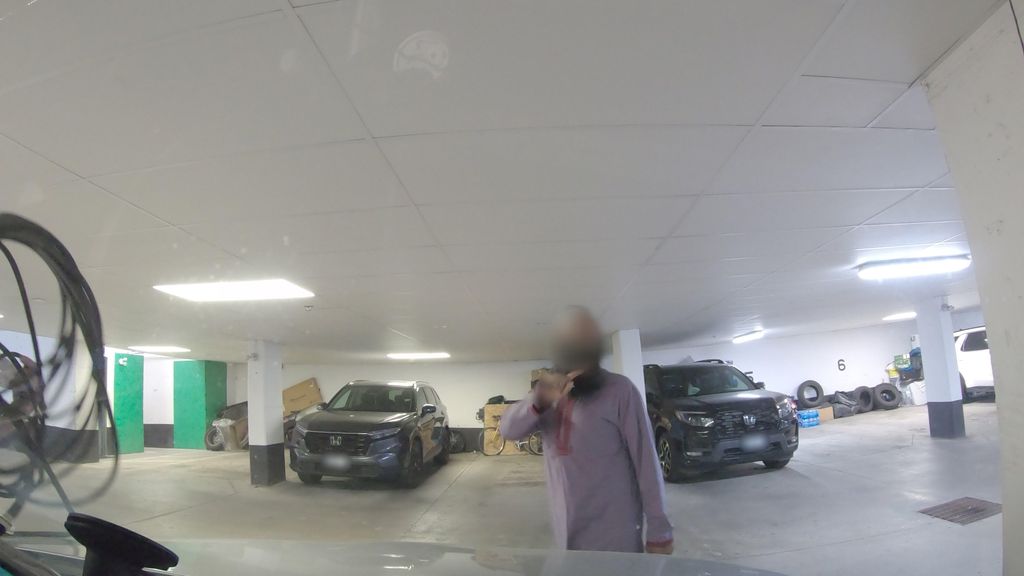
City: toronto